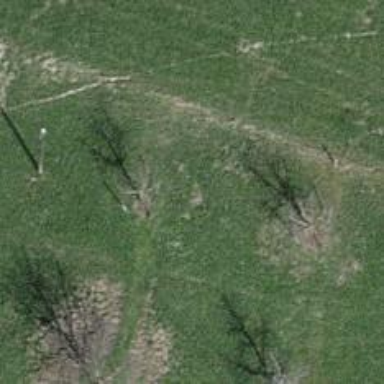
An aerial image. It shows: Single tag "natural: tree."